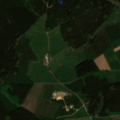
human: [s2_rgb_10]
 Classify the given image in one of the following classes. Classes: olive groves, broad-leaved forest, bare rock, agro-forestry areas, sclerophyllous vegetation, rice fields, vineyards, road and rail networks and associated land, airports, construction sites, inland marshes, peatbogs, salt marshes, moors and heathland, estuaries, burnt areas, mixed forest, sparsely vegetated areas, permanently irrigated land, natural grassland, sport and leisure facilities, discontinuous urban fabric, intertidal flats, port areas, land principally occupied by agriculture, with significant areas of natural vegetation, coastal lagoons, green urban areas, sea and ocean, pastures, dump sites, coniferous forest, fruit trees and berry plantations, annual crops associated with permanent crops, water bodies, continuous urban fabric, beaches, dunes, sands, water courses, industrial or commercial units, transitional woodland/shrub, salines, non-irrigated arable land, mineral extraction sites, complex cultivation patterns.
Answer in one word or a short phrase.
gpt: pastures, complex cultivation patterns, land principally occupied by agriculture, with significant areas of natural vegetation, coniferous forest, mixed forest